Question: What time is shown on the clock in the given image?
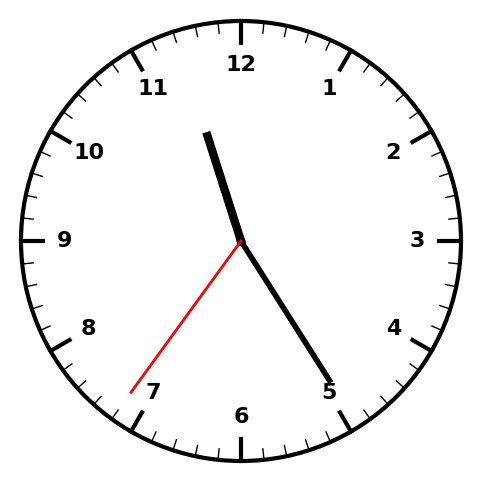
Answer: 11:24:36